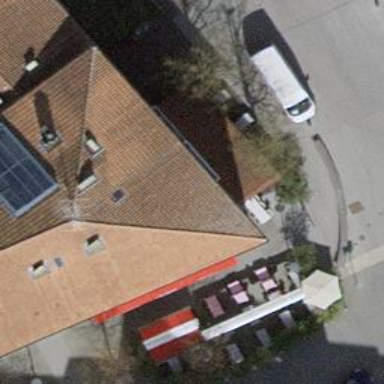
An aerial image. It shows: Restaurant.